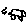
Label: car